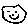
Label: smiley face